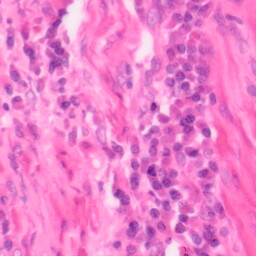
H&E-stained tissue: Colon